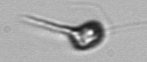
Label: Euglena